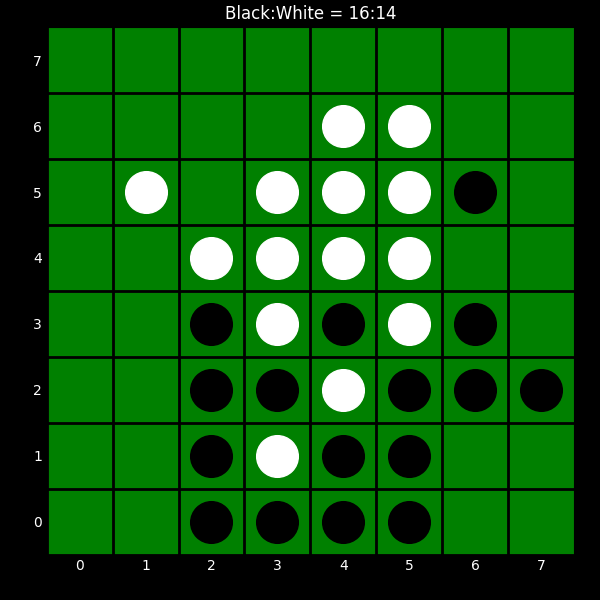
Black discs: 16
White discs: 14